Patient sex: M
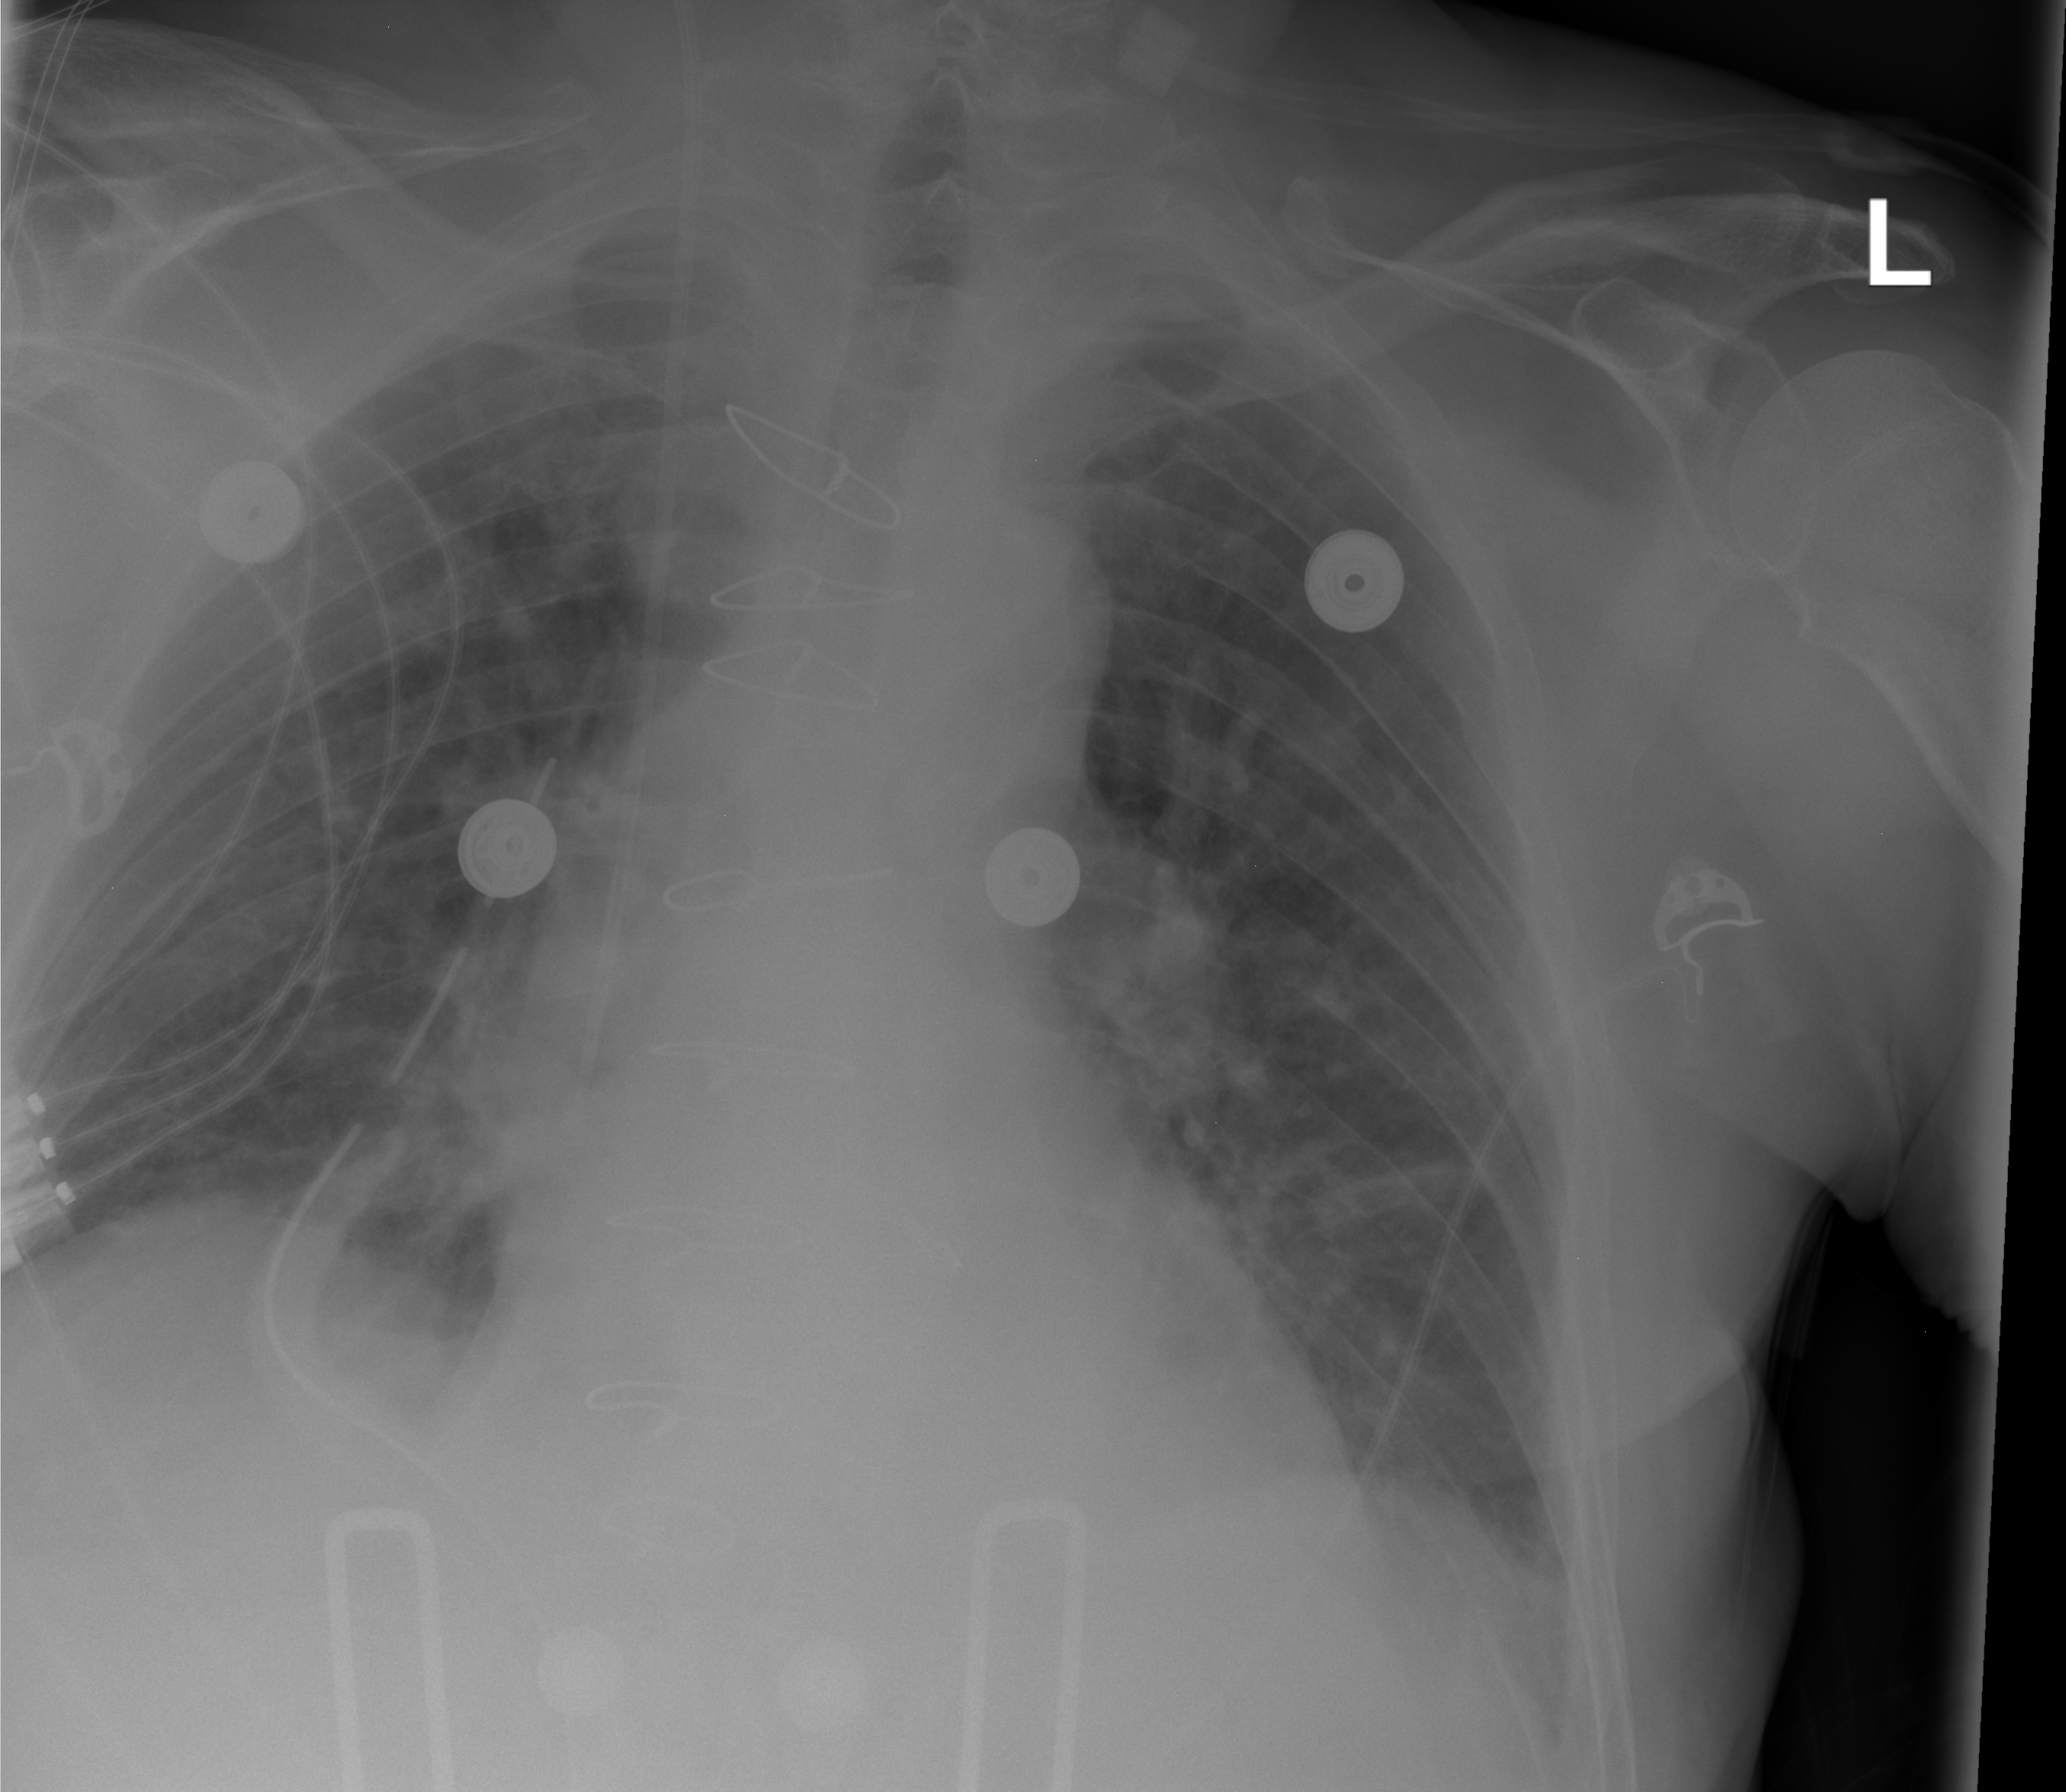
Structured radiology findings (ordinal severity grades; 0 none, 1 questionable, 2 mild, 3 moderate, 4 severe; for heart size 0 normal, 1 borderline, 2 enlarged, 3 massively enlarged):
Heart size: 2
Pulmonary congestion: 0
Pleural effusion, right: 0
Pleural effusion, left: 2
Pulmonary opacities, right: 0
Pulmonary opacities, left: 0
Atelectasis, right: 0
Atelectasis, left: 2